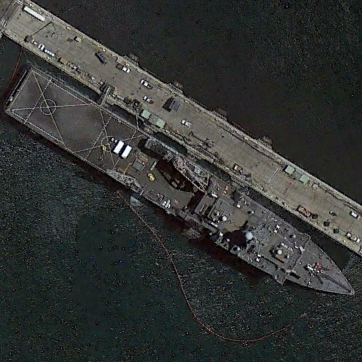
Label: combat